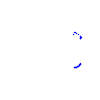
Particle: proton